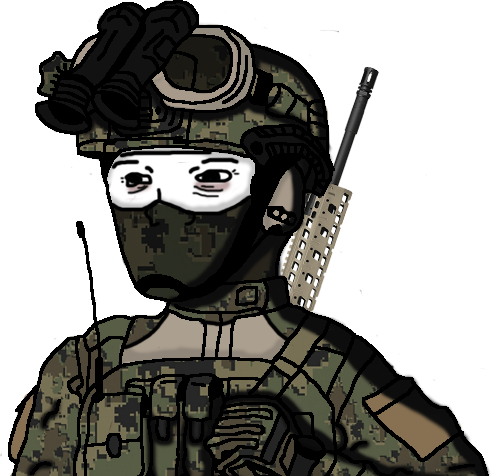
Label: 5_Doomer